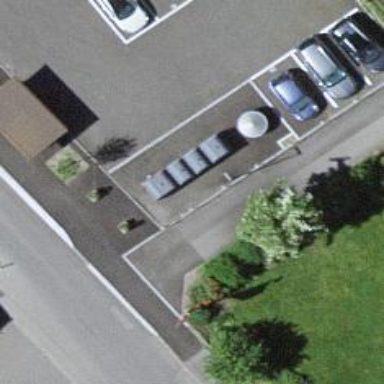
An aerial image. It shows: Recycling container in the area designated for recycling.